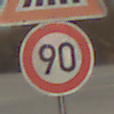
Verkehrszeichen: Geschwindigkeit90
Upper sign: FussgaengerueberwegRechts
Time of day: MorningAfternoon
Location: Outdoor (Suburban)
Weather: PartlyCloudy
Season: NotSpecified
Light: Natural